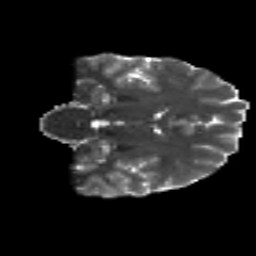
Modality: T2w
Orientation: coronal
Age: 19
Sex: male
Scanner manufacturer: siemens
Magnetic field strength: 3 T
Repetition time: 8.8 s
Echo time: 0.085 s